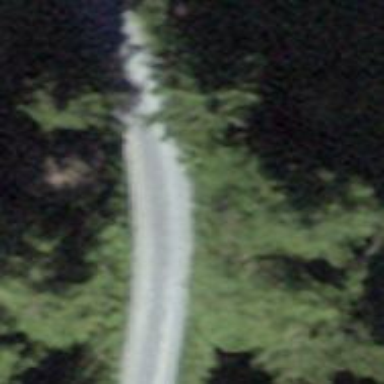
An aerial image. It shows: Gravel track with grade2 tracktype.